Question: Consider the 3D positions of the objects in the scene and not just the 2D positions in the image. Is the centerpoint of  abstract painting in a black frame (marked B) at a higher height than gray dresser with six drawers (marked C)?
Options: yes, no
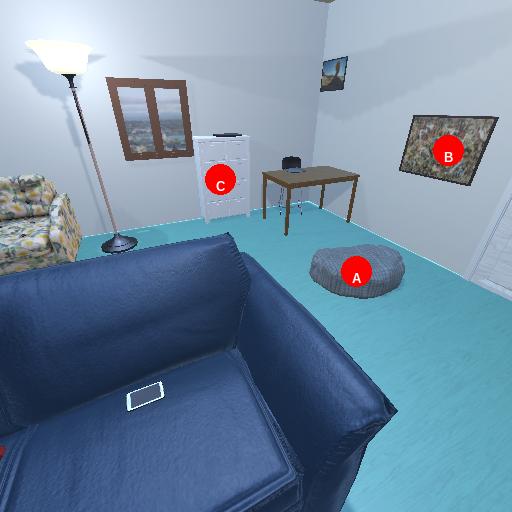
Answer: yes